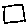
Label: square